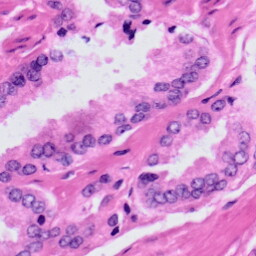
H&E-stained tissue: Prostate